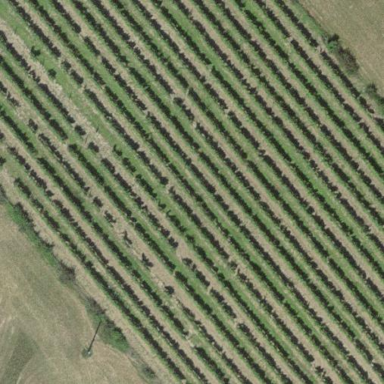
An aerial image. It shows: Vineyard.